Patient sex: M
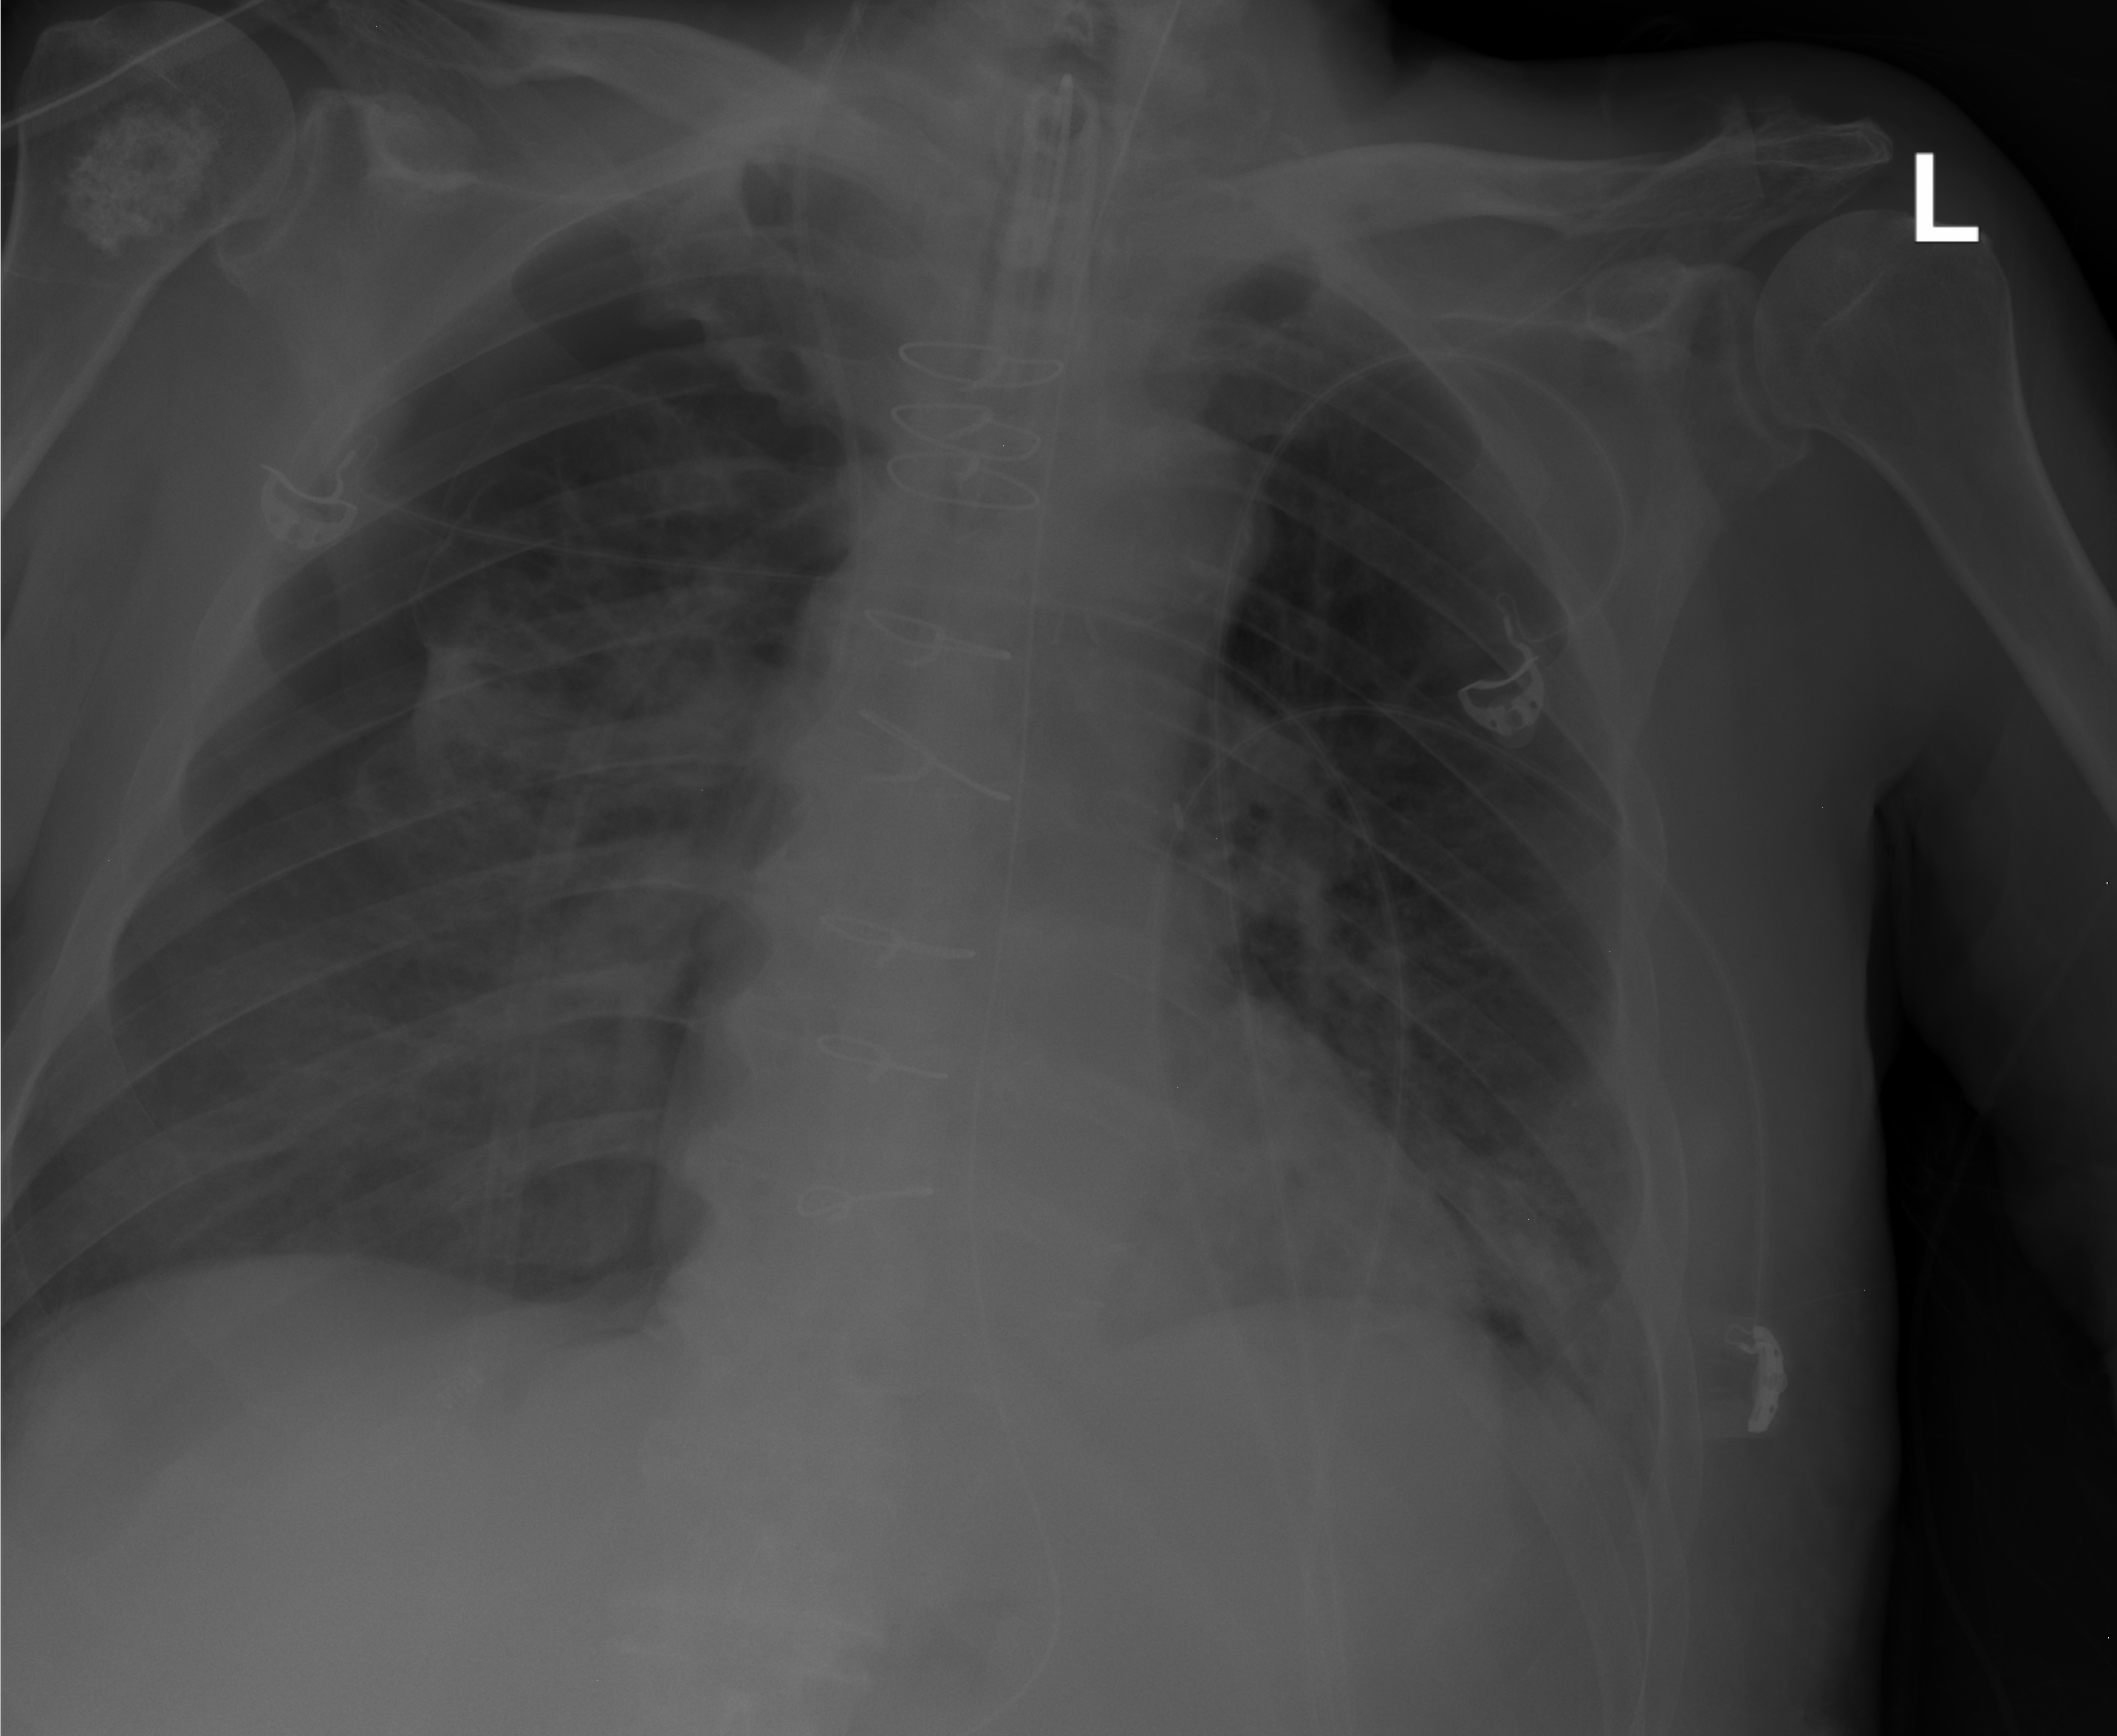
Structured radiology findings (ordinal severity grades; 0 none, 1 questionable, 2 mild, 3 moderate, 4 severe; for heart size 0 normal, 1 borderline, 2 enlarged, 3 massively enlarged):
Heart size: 0
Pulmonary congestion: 0
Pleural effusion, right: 0
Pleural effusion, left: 0
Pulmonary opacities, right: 0
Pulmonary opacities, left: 2
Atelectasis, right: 2
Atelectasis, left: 2